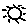
Label: sun